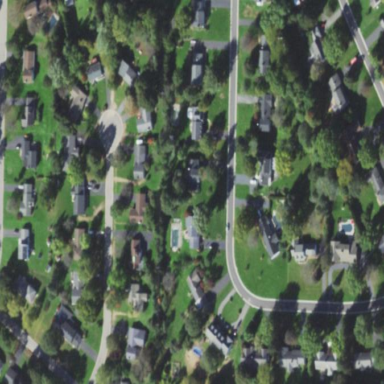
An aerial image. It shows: Residential area.